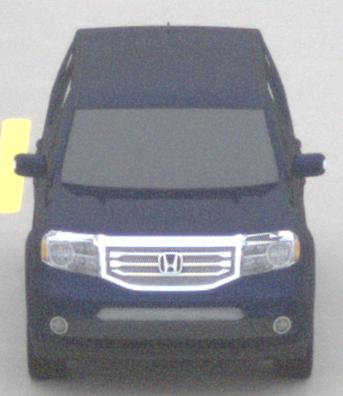
Make: Honda
Model: Pilot
Detailed model: Gen. 2 Facelift
Model produced from: 2012
Model produced until: 2015
Doors: 5
Color: blue
Road condition: dry road
Daytime: midday
Contrast: low contrast